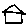
Label: house